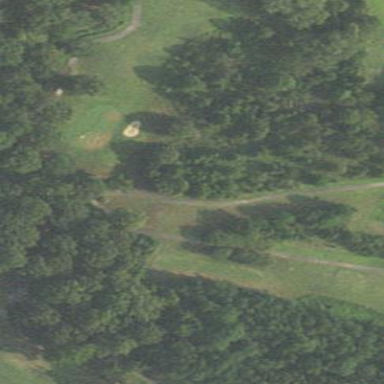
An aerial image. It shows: Rough area on grassy golf course.